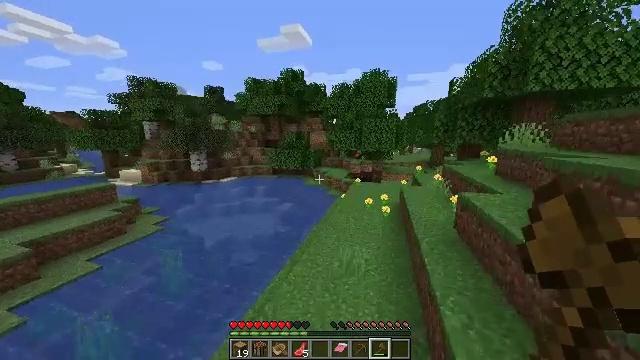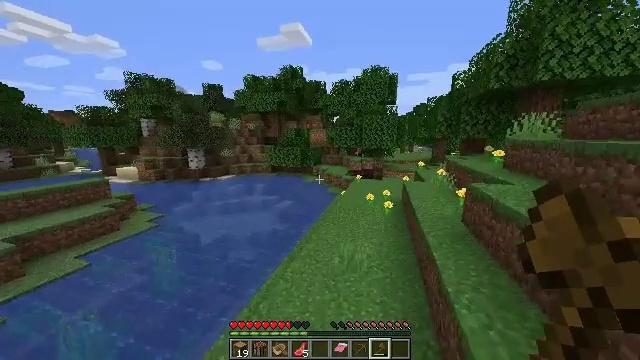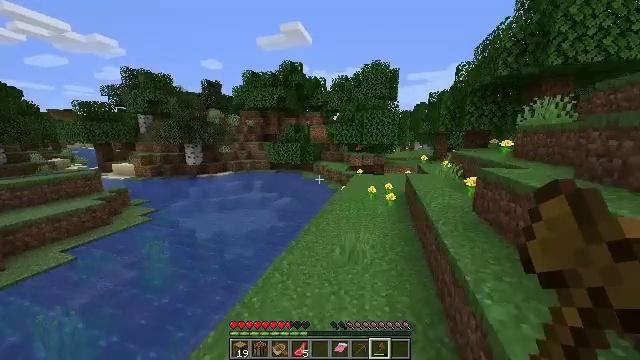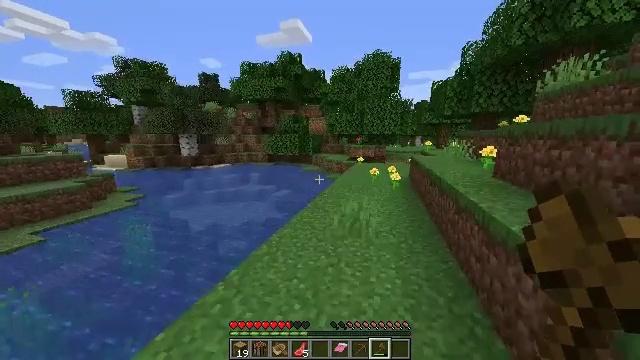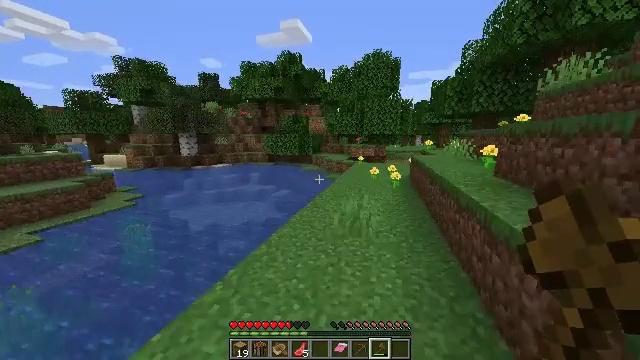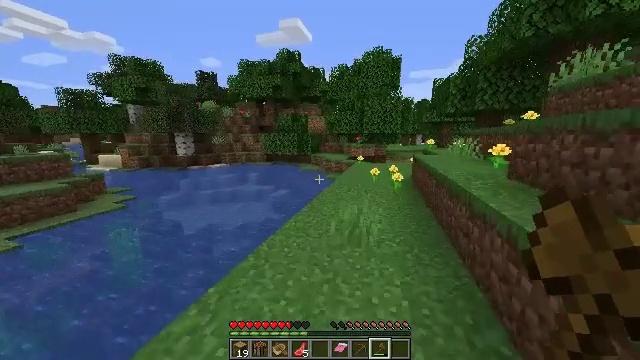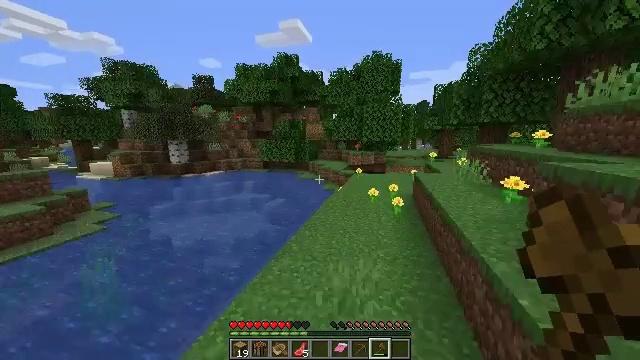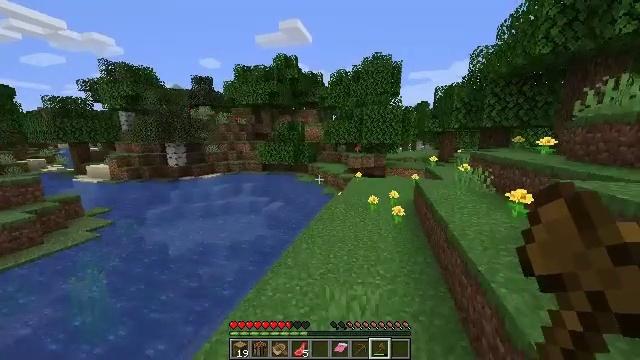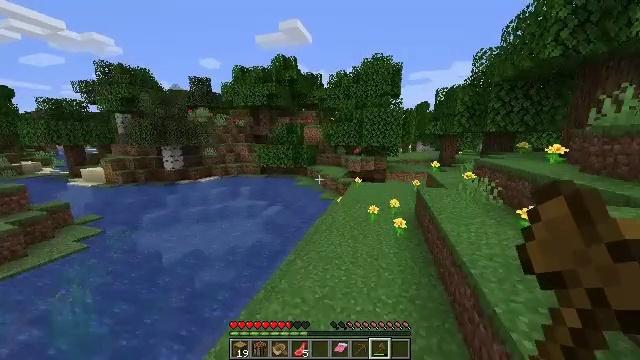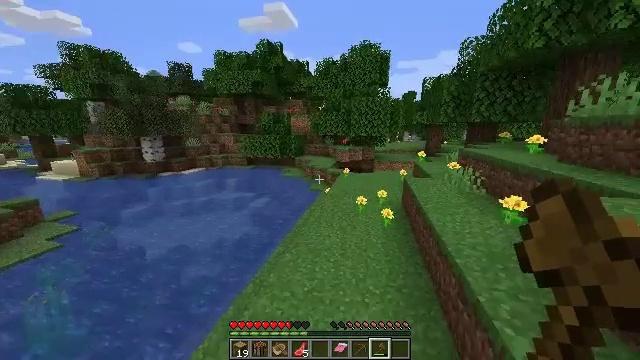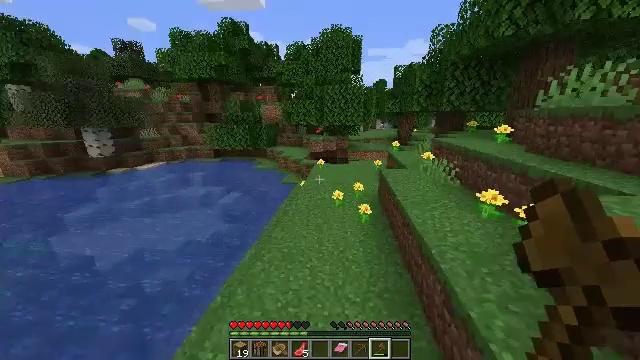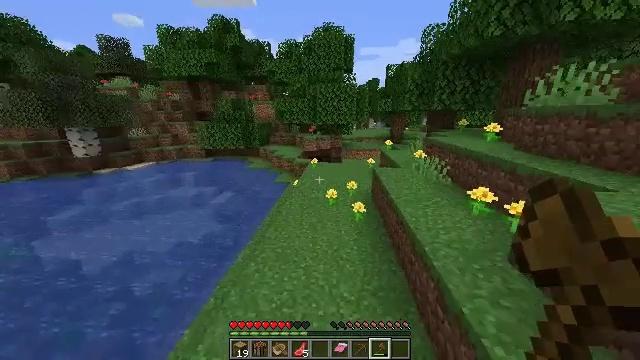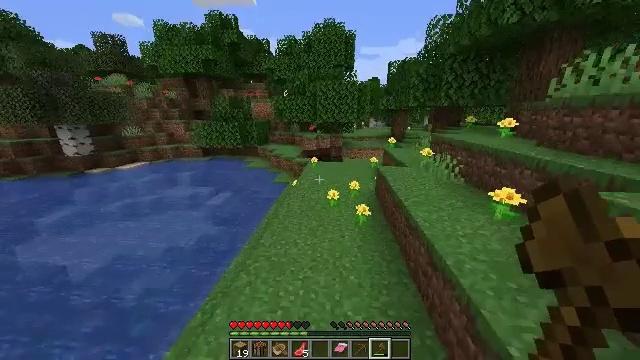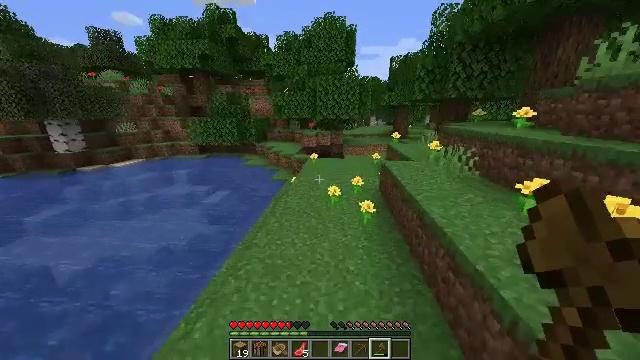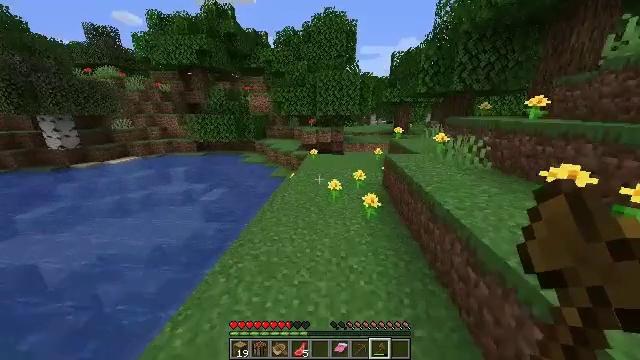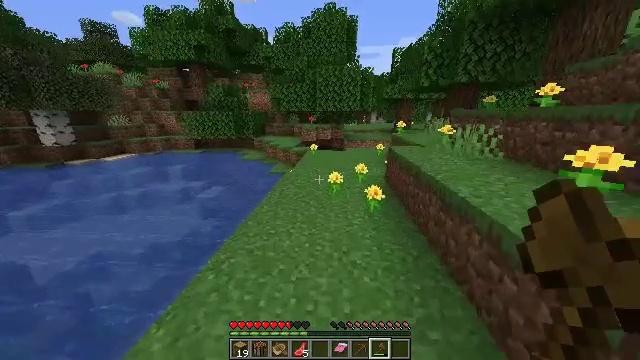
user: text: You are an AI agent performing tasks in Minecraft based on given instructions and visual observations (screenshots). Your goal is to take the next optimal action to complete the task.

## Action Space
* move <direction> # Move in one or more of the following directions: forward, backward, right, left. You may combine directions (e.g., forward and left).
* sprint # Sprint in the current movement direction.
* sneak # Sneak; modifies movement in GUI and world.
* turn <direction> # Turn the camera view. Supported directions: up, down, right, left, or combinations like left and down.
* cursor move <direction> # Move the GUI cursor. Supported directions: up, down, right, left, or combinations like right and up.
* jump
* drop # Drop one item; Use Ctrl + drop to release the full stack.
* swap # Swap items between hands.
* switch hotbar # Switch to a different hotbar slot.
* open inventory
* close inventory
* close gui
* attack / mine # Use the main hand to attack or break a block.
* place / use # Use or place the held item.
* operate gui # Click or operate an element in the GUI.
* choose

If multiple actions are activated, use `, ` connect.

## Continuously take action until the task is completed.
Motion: motion action
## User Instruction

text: Dig up the grass block for dirt.
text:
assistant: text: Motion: move forward, jump
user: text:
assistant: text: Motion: move forward and move right, jump
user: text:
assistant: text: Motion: move forward and move right, jump
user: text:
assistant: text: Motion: move forward and move right, jump
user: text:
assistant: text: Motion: move forward and move right, jump
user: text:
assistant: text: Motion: move forward, jump
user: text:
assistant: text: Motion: move forward, jump
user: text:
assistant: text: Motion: move forward, jump
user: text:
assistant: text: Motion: move forward, turn right and down, jump
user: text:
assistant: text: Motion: move forward, turn right and down, jump
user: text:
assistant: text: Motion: move forward, turn right, jump
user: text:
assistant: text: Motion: move forward, jump
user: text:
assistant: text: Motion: move forward, jump
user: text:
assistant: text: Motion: move forward, jump
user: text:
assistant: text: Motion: move forward, jump
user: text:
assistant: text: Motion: move forward, jump
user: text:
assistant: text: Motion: move forward, jump
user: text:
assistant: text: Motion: move forward, jump
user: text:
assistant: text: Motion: move forward, jump
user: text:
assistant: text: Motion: move forward, jump
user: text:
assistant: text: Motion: move forward, turn left, jump
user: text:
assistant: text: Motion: move forward, turn left, jump
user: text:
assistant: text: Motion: move forward, jump
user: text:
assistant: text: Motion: move forward, jump
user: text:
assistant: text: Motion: move forward, jump
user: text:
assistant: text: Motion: move forward, jump
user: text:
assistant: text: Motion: move forward, jump
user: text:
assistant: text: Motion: move forward, jump
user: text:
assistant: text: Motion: move forward, jump
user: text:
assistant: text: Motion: move forward, jump